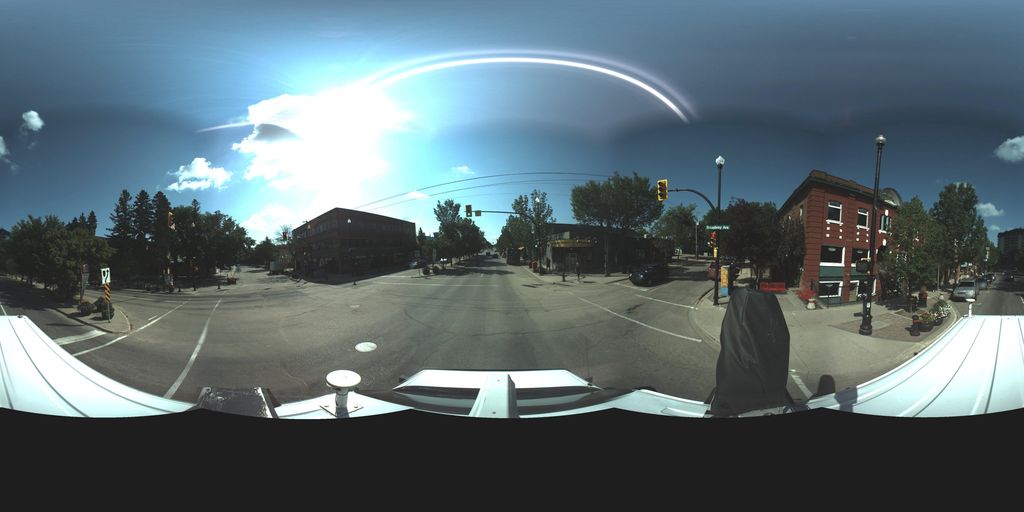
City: saskatoon